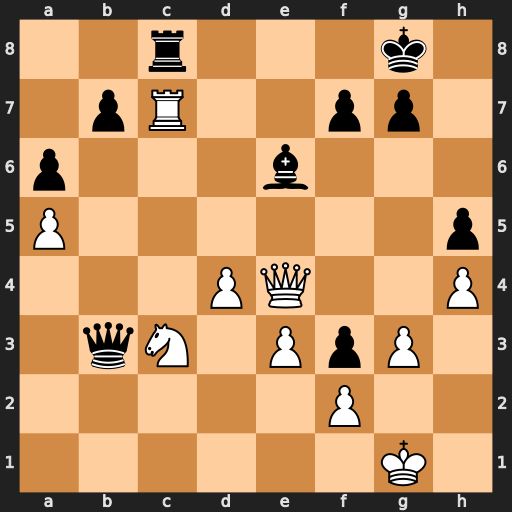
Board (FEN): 2r3k1/1pR2pp1/p3b3/P6p/3PQ2P/1qN1PpP1/5P2/6K1
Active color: w
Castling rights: -
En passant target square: -
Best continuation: Rxc8+ Bxc8 Qe8+ Kh7 Qxc8